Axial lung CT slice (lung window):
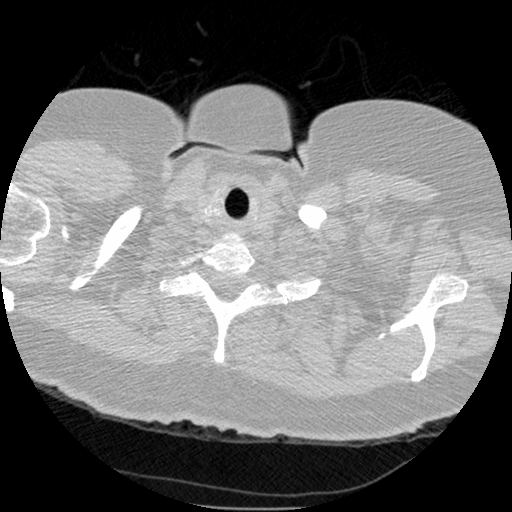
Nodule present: no